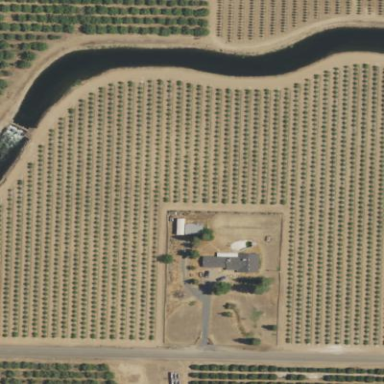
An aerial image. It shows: Orchard.